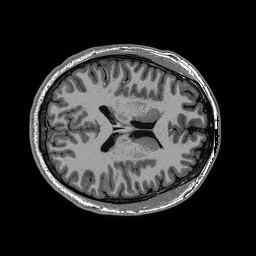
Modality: T1w
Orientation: coronal
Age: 22
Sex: male